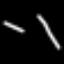
Label: line